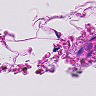
Metastatic tissue present: no